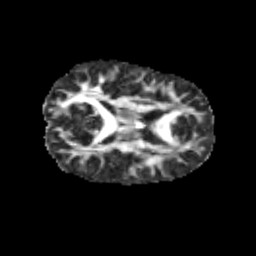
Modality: FA
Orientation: axial
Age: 9
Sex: female
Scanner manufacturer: siemens
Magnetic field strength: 3 T
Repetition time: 3.8 s
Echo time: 0.07 s